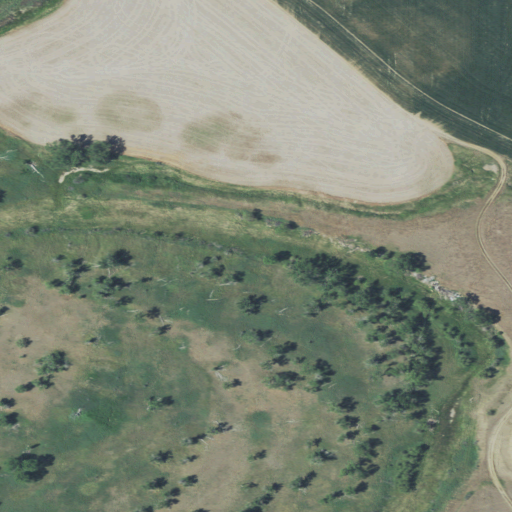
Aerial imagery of valley in Montana named Flat Coulee containing grassland, cultivated crops, herbaceous wetlands, open development, low intensity development, and woody wetlands